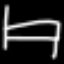
Label: bed